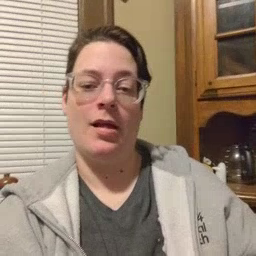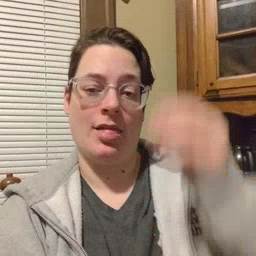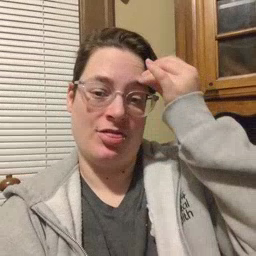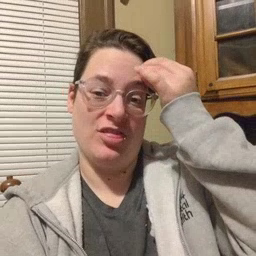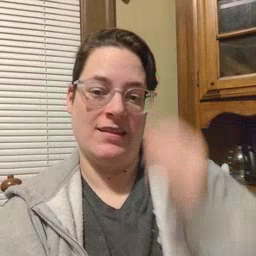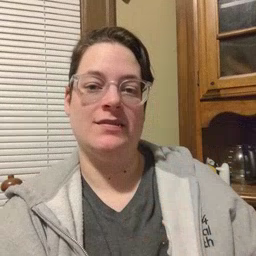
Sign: think